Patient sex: M
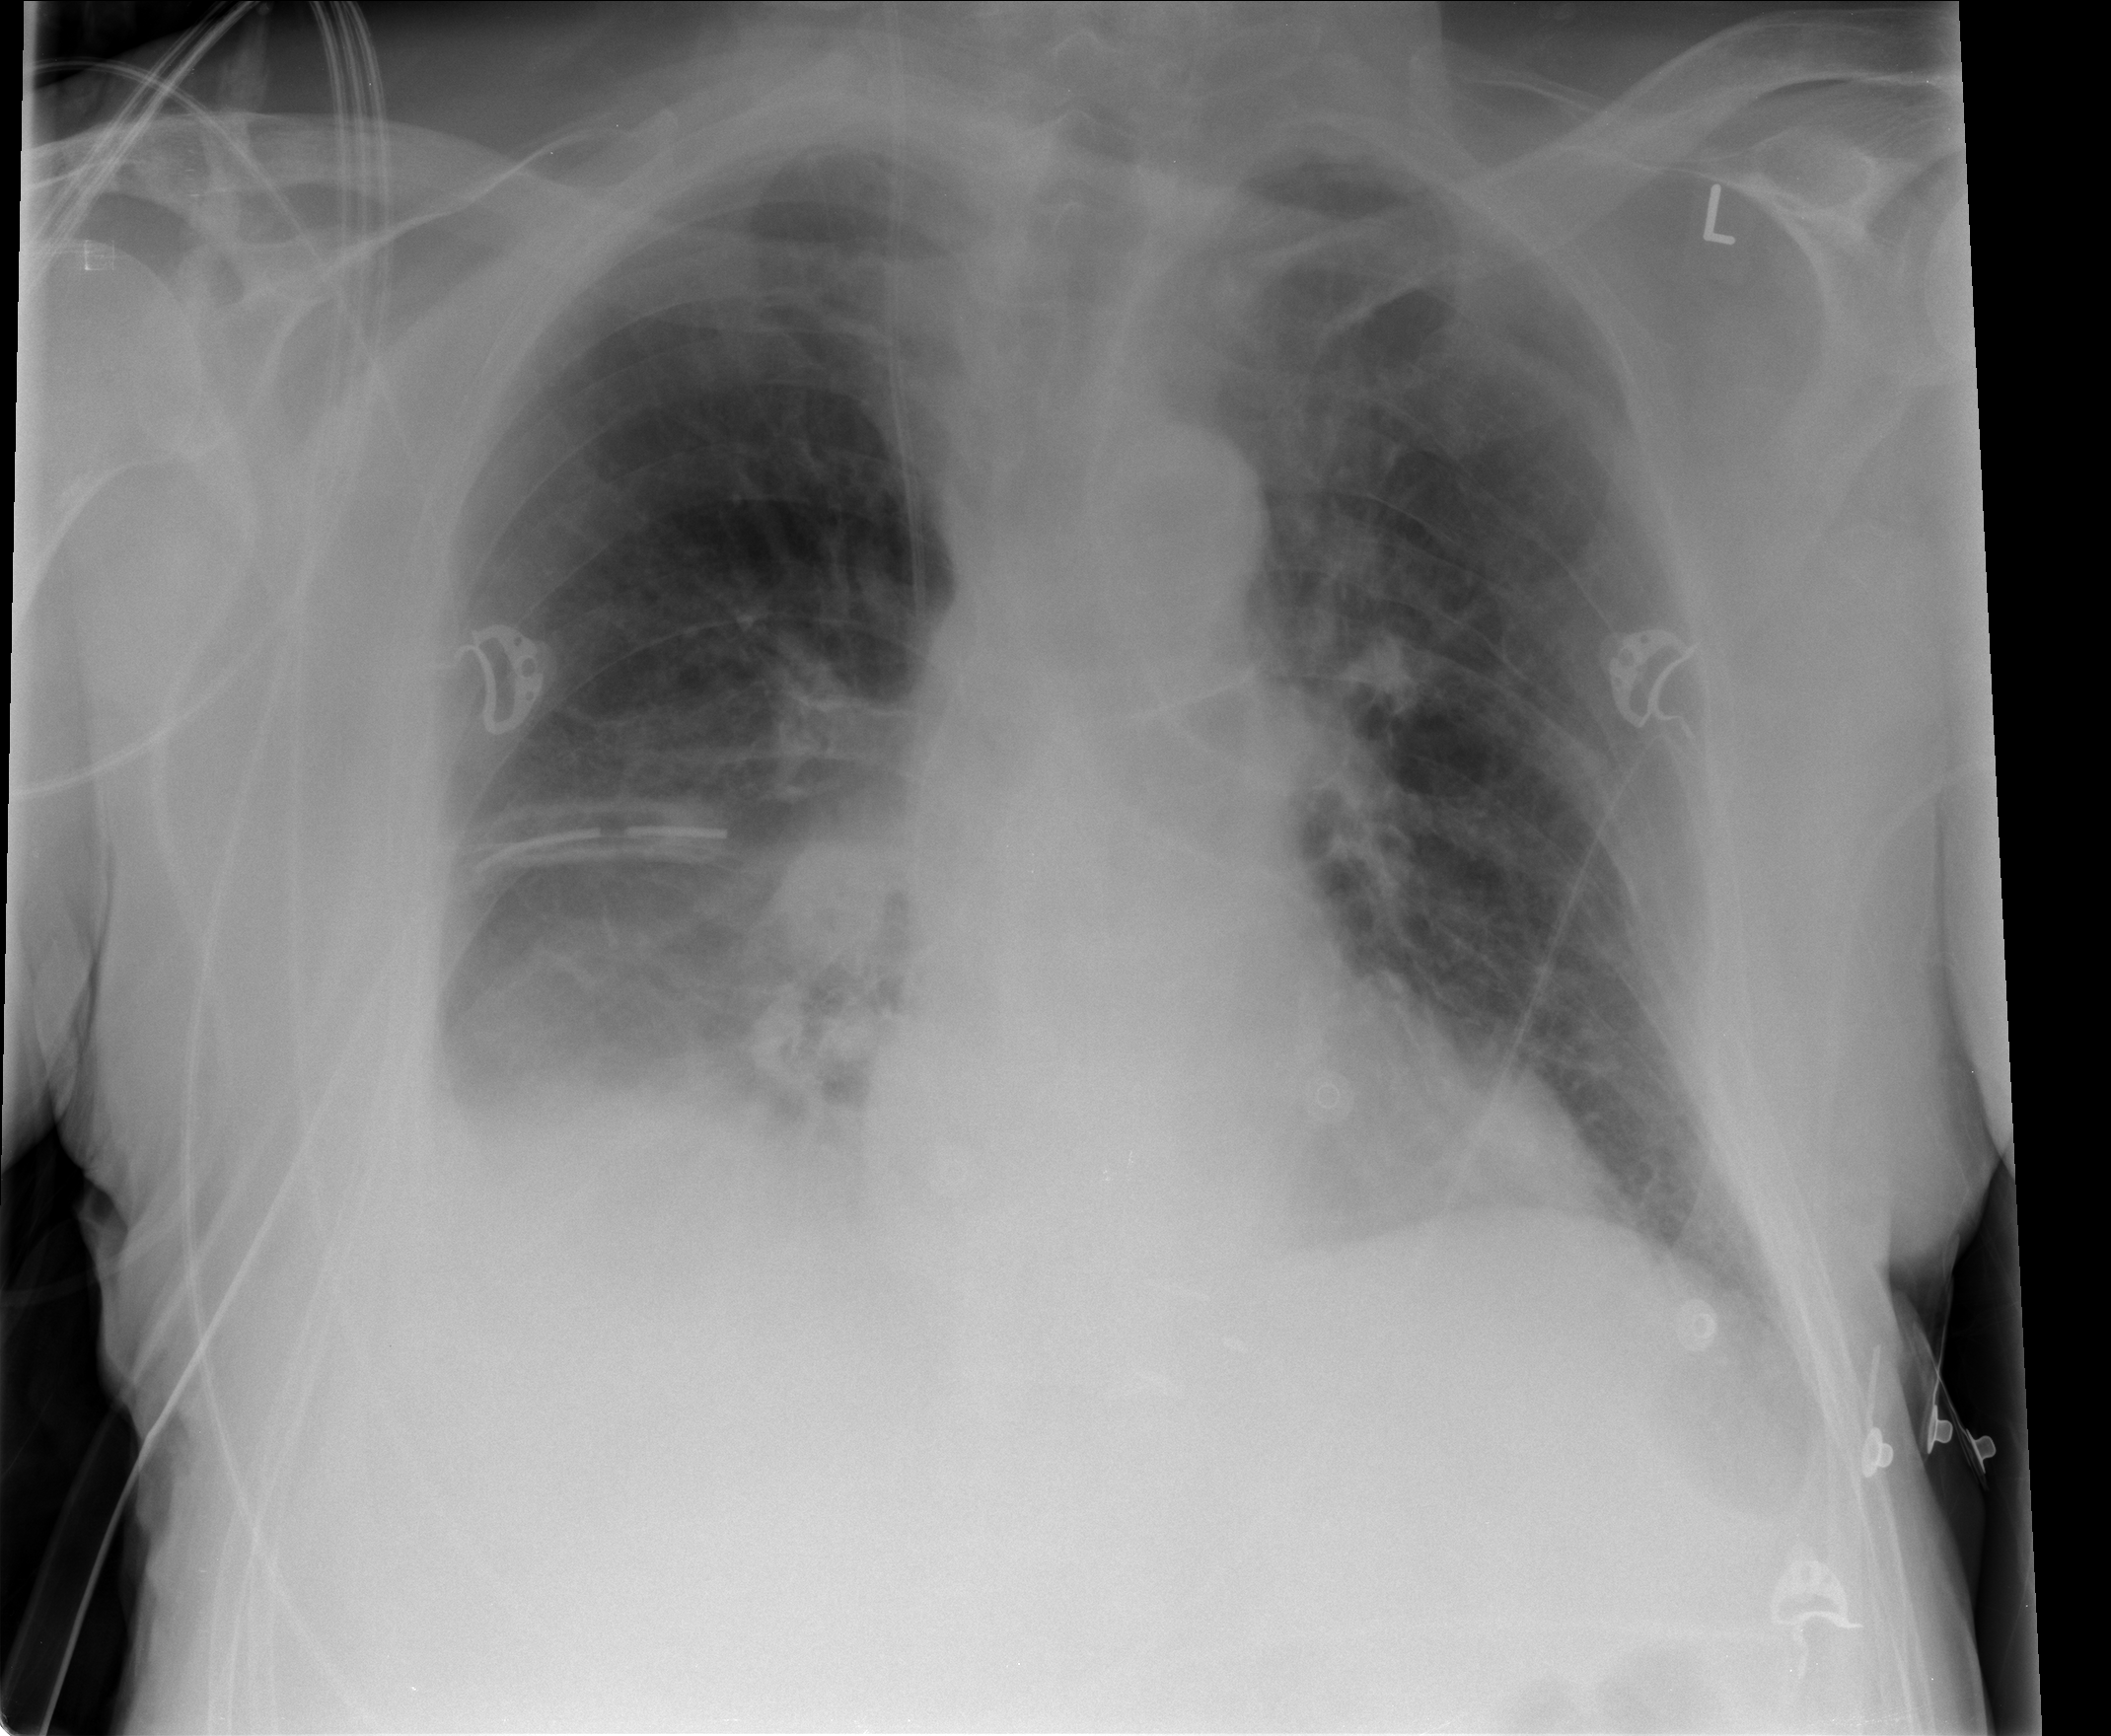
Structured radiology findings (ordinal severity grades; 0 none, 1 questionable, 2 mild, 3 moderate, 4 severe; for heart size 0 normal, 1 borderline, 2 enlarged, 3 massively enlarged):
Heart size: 0
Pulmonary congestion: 0
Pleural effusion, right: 2
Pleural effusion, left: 0
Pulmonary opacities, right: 0
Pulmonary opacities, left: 0
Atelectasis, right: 2
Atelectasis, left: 1